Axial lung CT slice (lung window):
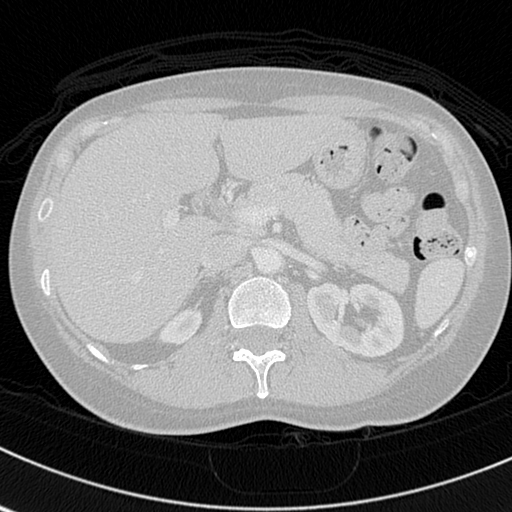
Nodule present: no